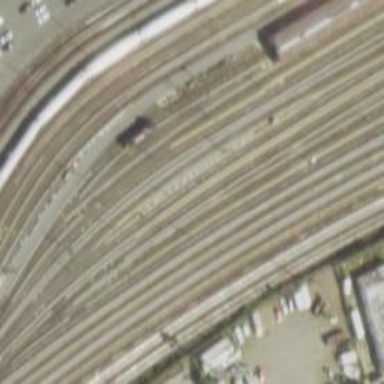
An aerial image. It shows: Electrified railway yard with rails.